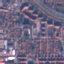
Land use / land cover class: Residential